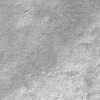
Atmospheric dust classification: not_dusty